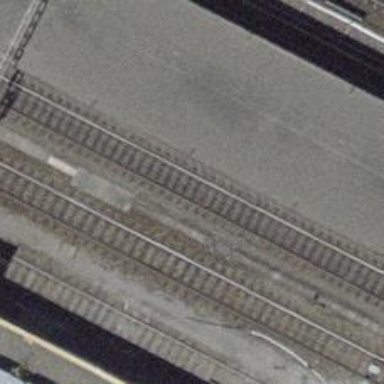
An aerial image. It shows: Stop position for public transport on the railway.